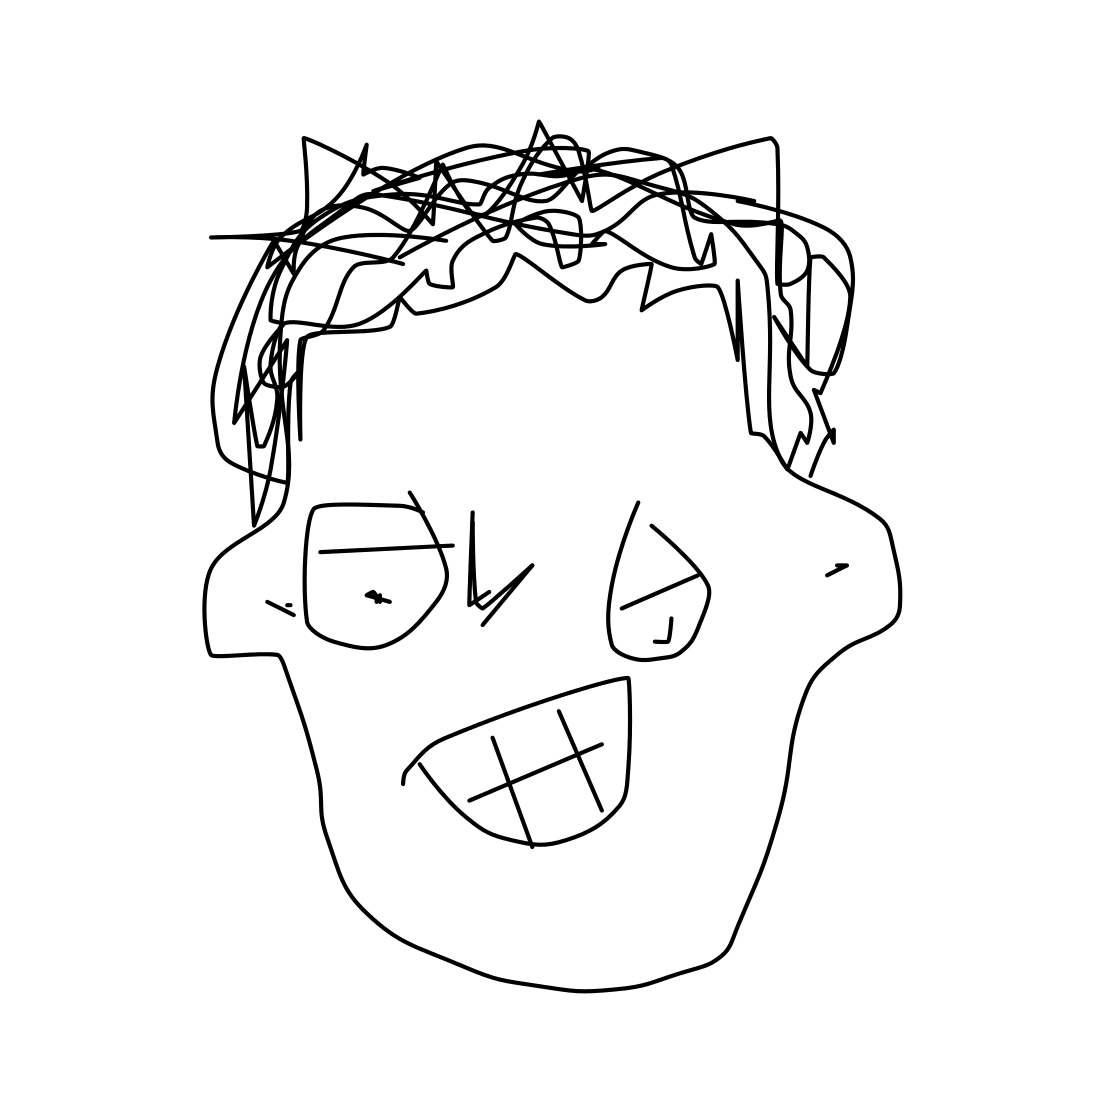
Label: head